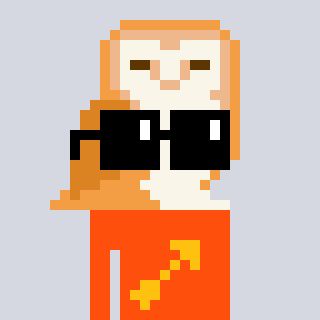
a pixel art character with square black sunglasses, a owl-shaped head and a orange-colored body on a cool background